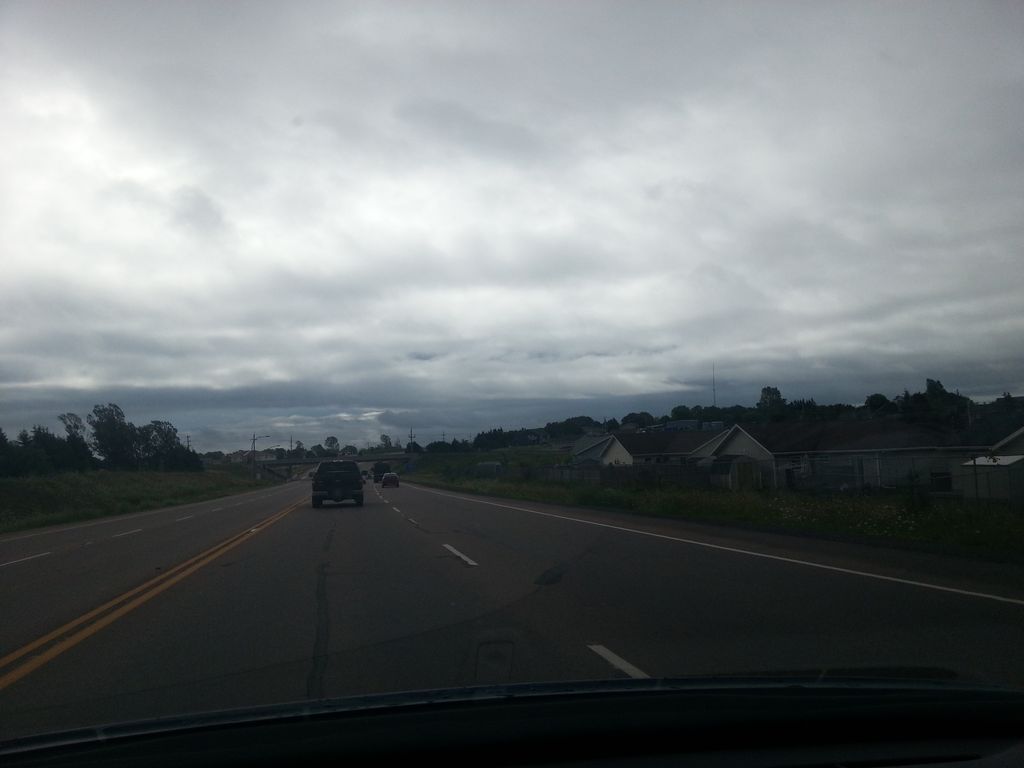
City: charlottetown